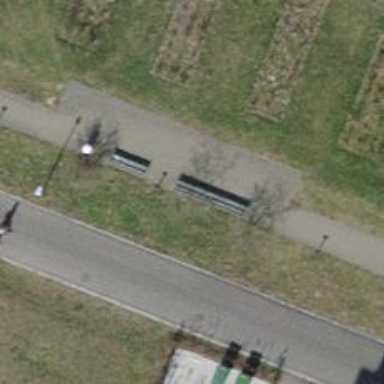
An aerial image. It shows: Brown bench.